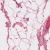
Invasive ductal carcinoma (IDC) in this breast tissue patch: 0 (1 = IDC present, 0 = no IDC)